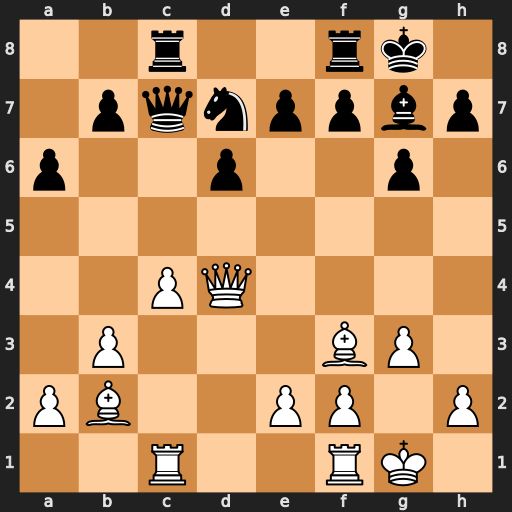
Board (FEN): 2r2rk1/1pqnppbp/p2p2p1/8/2PQ4/1P3BP1/PB2PP1P/2R2RK1
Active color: w
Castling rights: -
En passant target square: -
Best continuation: Qxg7#